Field crop: maize
Growth stage: 2
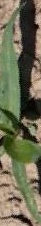
Species: maize